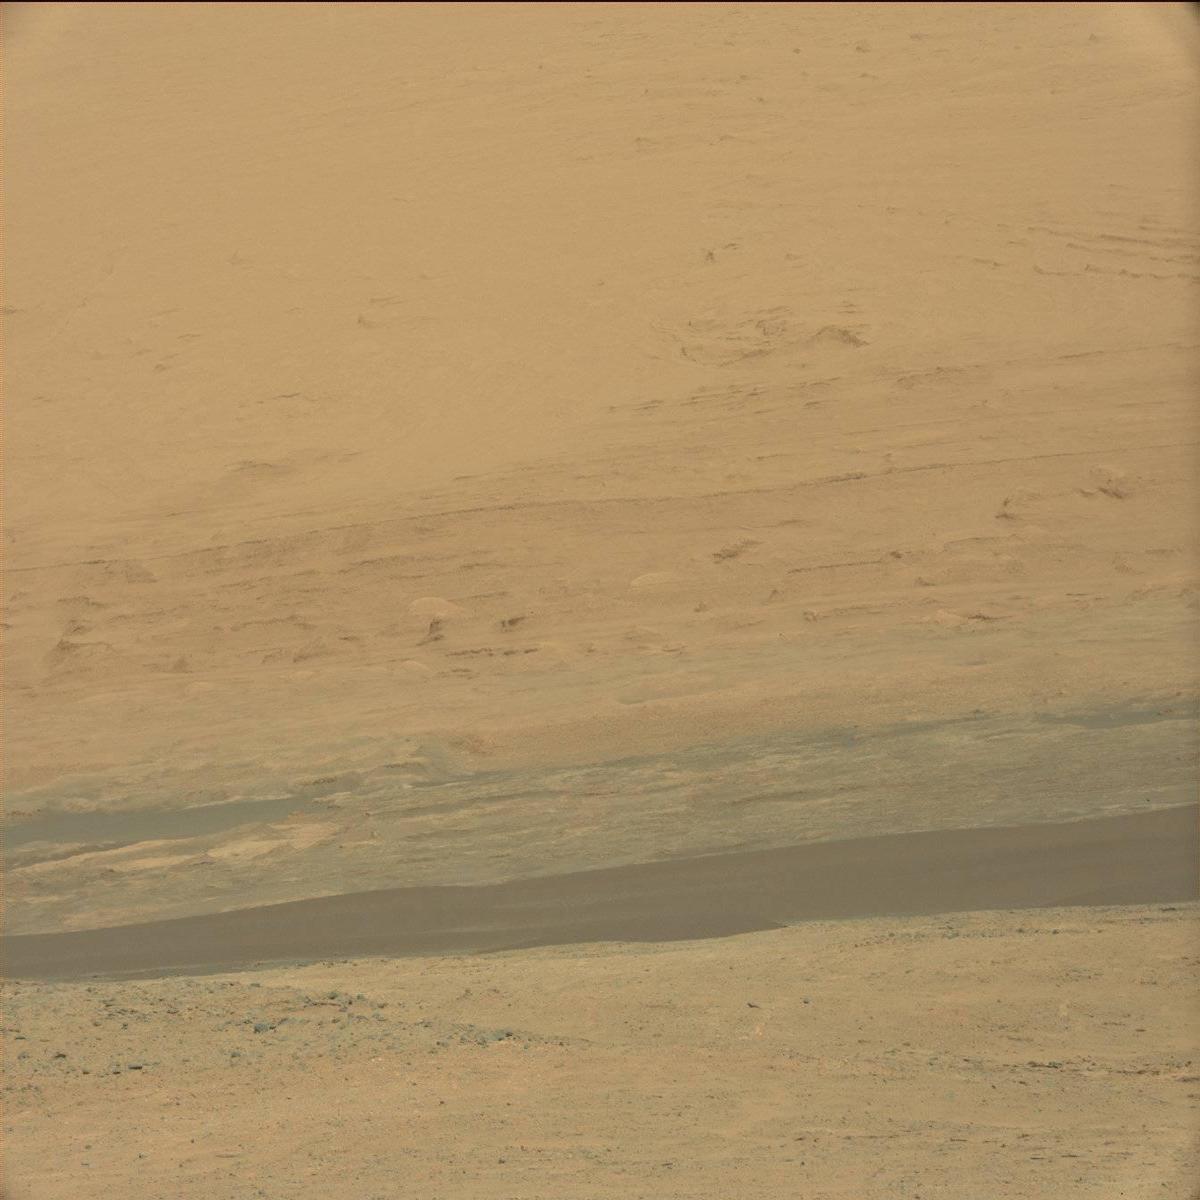
Terrain classes present: Ridge, Sand / Soil